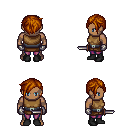
a pixel art fantasy rpg character, male body template, human, dark skin, leather chest armor, magenta pants, brunette pixie cut hairstyle, metal gloves, black shoes, dagger, four views (front, back, left, right), 2x2 character sprite sheet, small pixel art, hard edges, no anti-aliasing